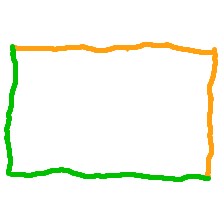
Shape: rectangle